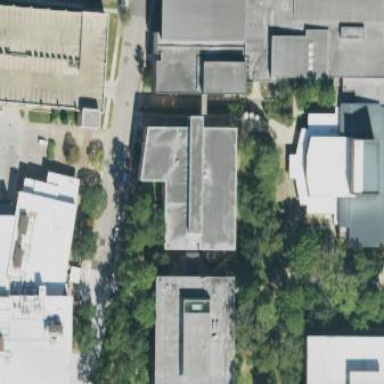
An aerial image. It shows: View of university building.